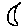
Label: moon